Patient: sex M, age 50
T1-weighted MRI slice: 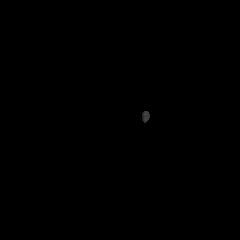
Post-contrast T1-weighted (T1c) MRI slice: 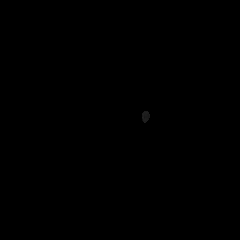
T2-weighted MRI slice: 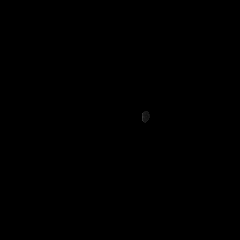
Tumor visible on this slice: no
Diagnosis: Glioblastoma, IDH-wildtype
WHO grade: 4